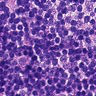
Metastatic tissue present: no